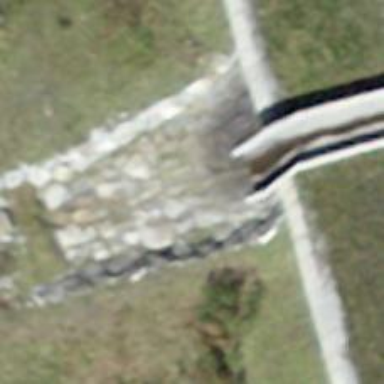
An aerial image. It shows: Drain that serves as waterway.